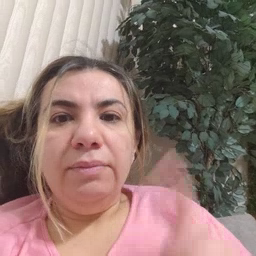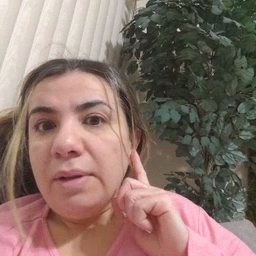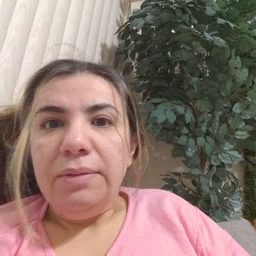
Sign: hear